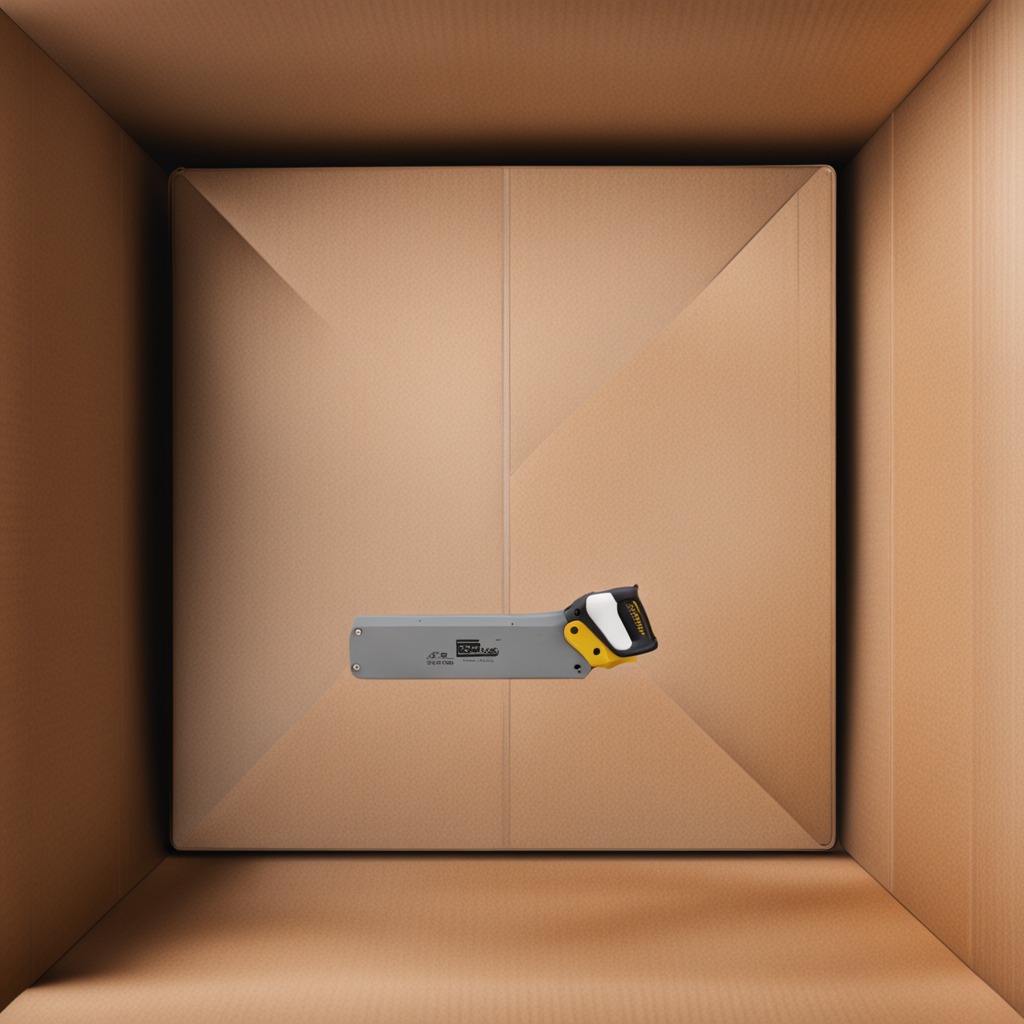
A handheld metal saw is lying on a clean dry cardboard box surface in an outdoor workshop during daytime bright natural light soft shadows slightly creased but